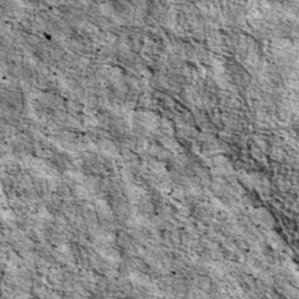
Label: non_frost